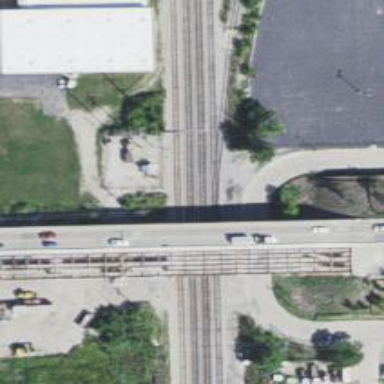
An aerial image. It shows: Railway siding with rails.